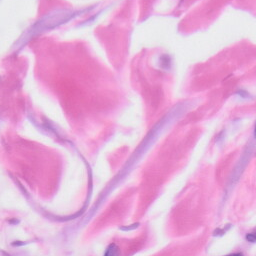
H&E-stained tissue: Skin